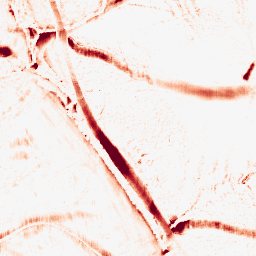
Category: morphological
Decomposition family: morphological_ellipse
Decomposition parameters: operation: opening
width: 20
height: 10
Upsampling method: sinc_hamming
Upsampling parameters: scale: 2
kernel_size: 16
Upsampling scale: 2